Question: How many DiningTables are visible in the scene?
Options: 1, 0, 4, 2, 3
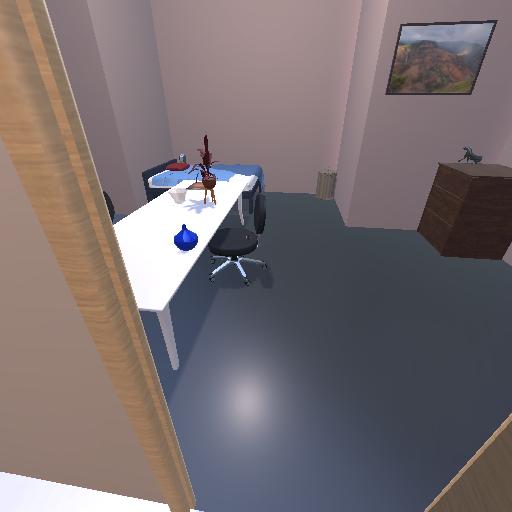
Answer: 1